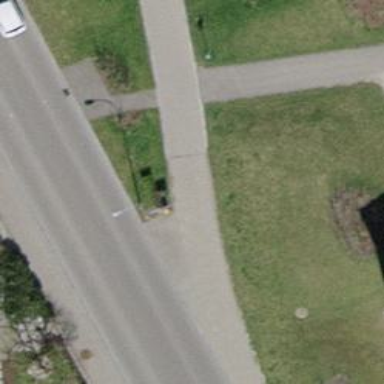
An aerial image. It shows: Bus stop with platform for public transport.